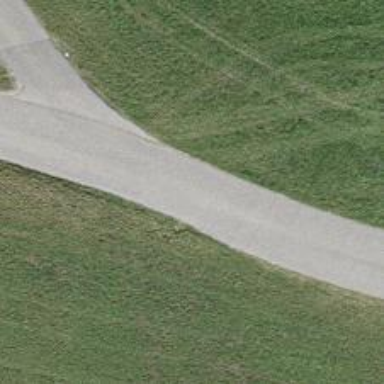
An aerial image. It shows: Unclassified road.